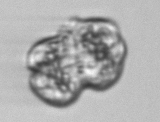
Label: Karenia